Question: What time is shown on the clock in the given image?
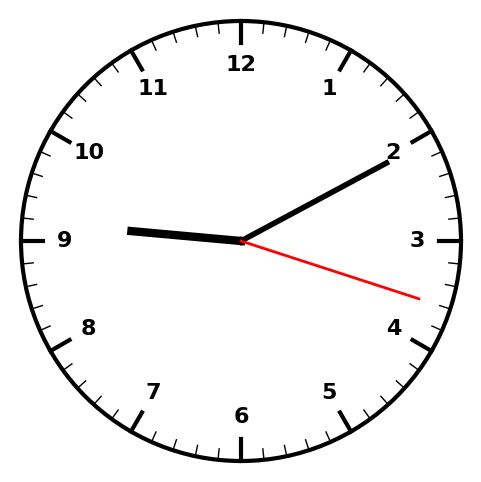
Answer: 09:10:18